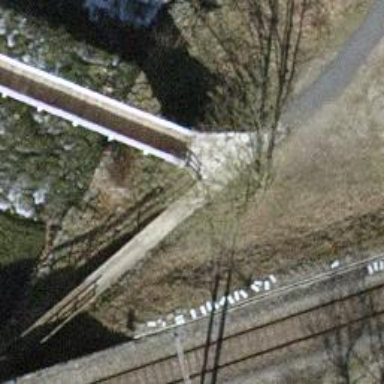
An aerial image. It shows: Path on bridge.